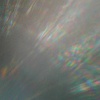
Label: sunburn